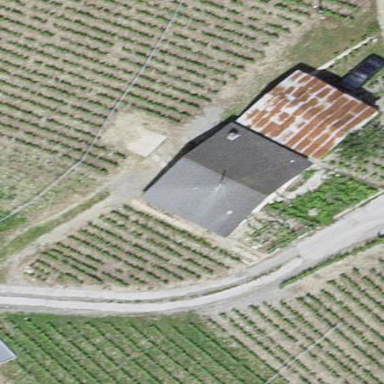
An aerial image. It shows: Simple house.